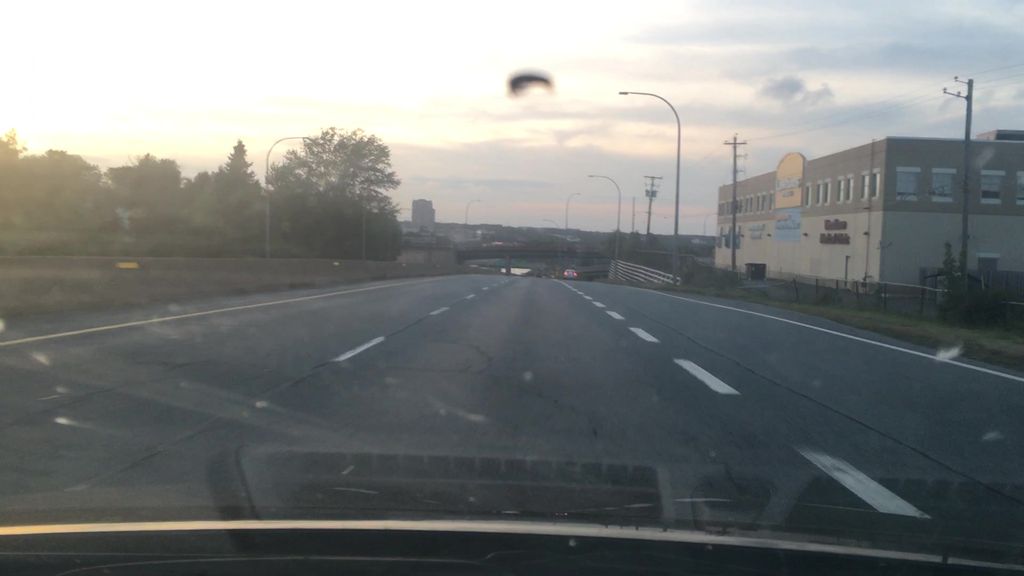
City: halifax